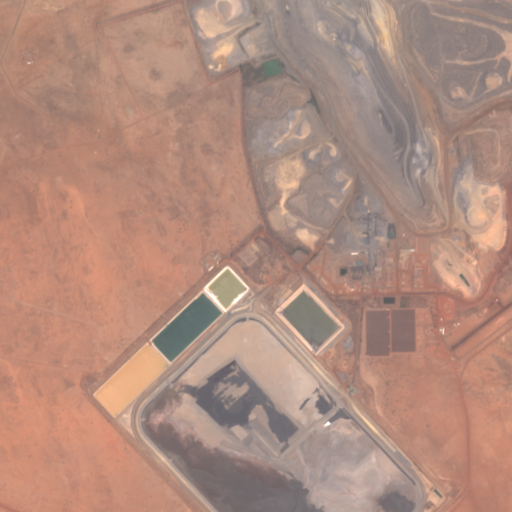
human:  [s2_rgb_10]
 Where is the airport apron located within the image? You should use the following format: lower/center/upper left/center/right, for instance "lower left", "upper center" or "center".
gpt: The airport apron is located in the center right of the image.
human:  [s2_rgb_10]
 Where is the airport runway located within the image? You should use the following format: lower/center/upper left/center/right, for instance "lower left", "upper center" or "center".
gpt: The airport runway is located in the lower right of the image.
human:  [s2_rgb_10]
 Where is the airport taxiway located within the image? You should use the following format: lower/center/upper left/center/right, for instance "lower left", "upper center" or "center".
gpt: The airport taxiway is located in the center right of the image.
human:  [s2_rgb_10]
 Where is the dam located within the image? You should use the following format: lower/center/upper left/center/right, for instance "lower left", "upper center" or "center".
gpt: The dam is located in the upper of the image.
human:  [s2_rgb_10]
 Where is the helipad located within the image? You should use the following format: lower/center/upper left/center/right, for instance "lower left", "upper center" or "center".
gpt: The helipad is located in the center right of the image.
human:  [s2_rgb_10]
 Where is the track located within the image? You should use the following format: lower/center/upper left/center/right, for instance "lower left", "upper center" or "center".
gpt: There is no track in the image.